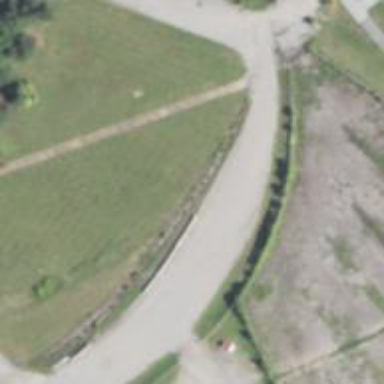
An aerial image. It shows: Disused railway spur.